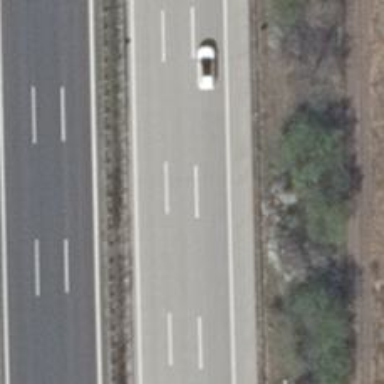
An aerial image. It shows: Concrete motorway.